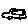
Label: car